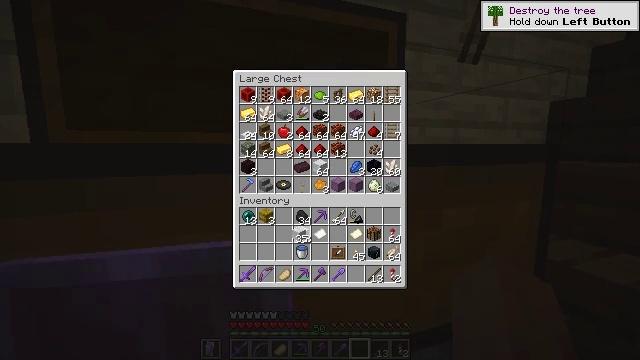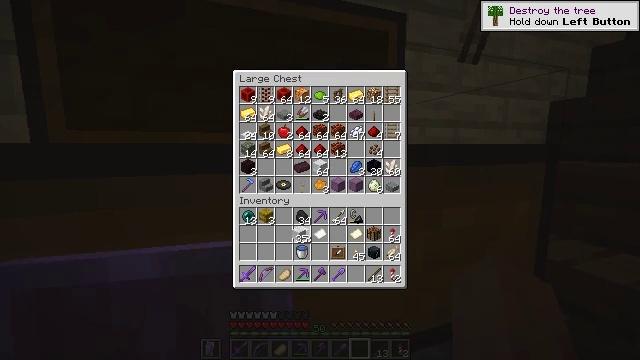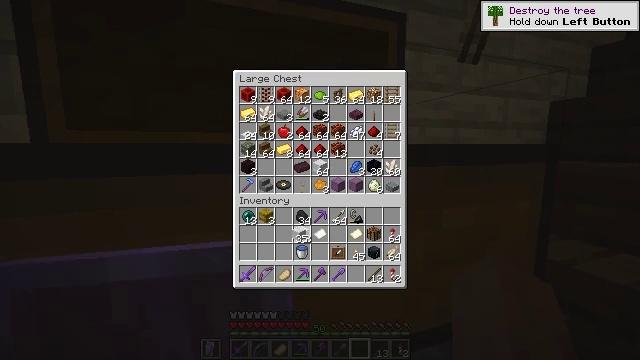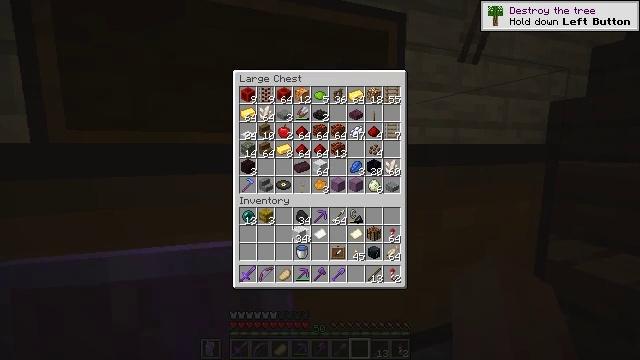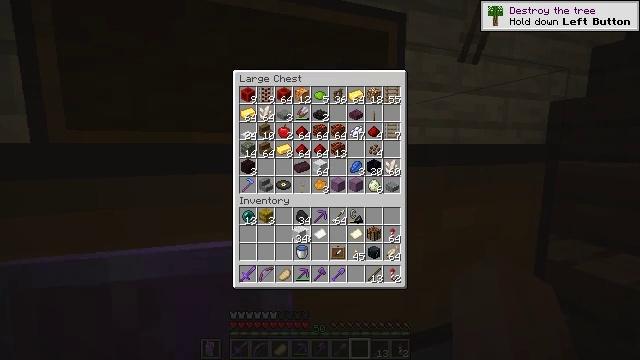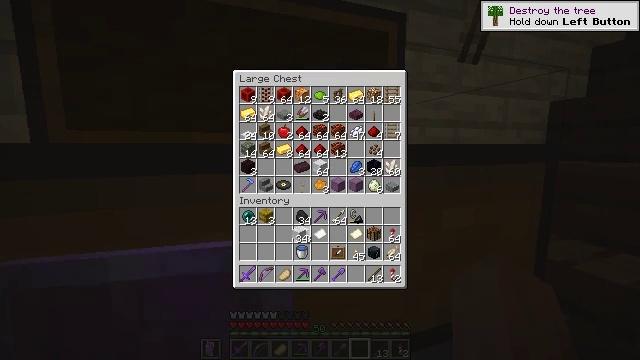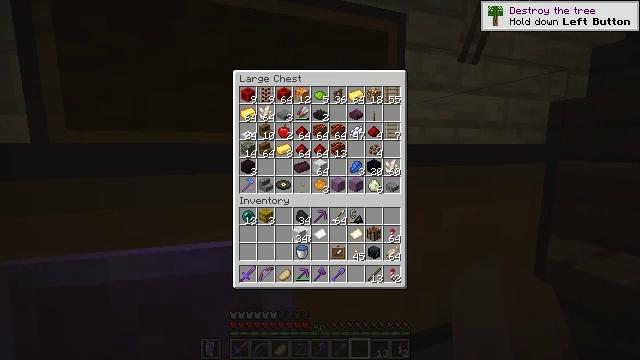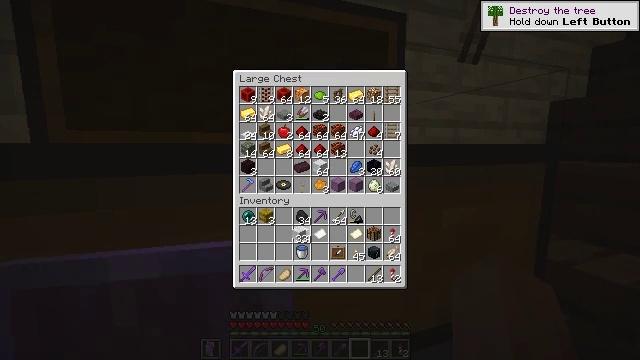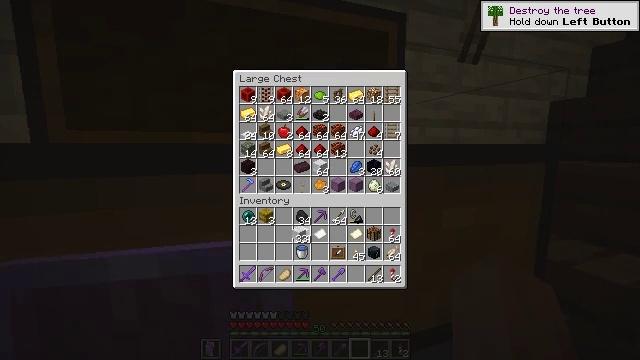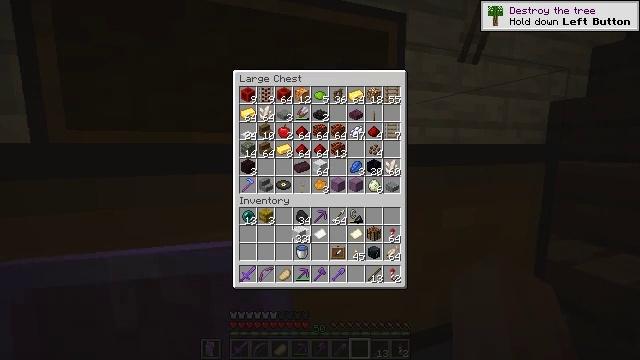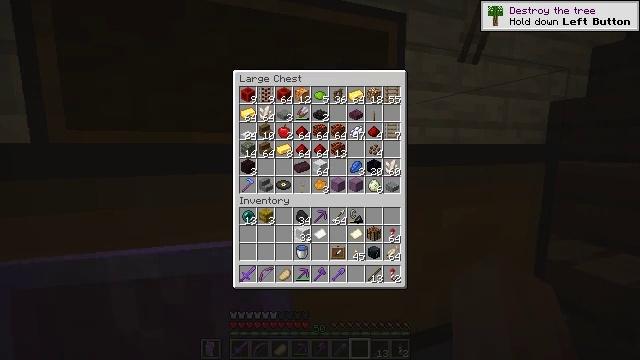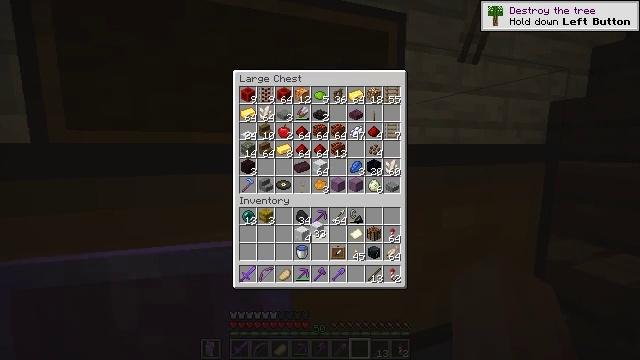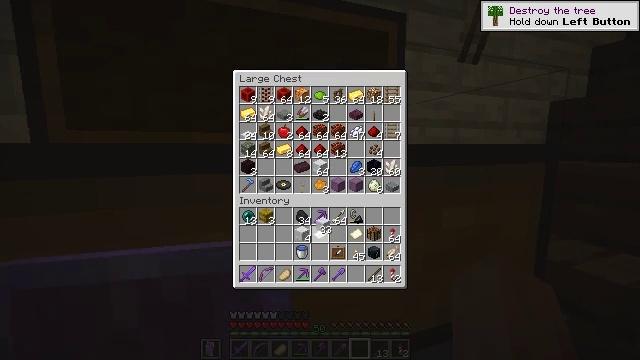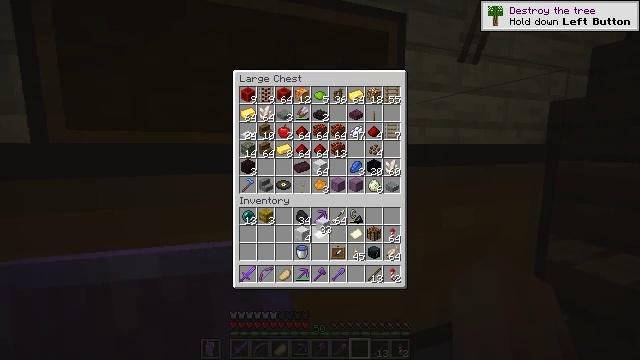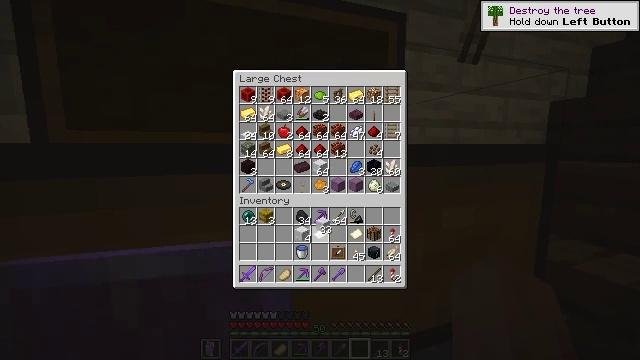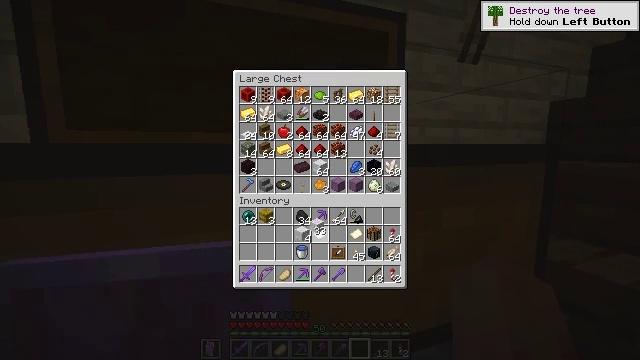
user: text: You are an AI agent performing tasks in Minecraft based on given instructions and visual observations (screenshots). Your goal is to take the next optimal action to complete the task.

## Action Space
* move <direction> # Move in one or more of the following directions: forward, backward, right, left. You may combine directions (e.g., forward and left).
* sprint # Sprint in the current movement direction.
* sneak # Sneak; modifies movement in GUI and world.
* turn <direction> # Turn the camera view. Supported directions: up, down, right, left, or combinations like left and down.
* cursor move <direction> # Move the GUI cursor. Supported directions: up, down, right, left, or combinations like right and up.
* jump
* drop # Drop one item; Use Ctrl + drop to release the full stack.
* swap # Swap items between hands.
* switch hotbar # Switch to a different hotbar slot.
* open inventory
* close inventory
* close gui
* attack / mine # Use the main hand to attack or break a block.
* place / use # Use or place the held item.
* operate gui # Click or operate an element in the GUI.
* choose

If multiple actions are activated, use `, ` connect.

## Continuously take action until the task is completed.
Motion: motion action
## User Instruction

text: craft item white banner
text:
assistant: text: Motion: use / place
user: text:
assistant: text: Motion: use / place
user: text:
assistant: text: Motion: no_op
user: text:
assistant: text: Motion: use / place
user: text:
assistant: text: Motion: use / place
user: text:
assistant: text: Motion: use / place
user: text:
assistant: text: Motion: no_op
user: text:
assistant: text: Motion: no_op
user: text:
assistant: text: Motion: no_op
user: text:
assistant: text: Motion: no_op
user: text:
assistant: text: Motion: turn right
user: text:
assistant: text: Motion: no_op
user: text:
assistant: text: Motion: no_op
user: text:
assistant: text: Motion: no_op
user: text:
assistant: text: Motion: no_op
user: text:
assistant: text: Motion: turn left
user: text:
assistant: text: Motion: no_op
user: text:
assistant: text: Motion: no_op
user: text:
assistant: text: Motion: no_op
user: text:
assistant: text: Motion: no_op
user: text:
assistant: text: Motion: no_op
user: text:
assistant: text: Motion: use / place
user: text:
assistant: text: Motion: use / place
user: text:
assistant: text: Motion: use / place
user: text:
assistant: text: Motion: use / place
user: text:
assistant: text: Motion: use / place
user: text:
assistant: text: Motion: no_op
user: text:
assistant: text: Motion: no_op
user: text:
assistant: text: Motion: turn right
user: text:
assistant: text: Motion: turn right and up